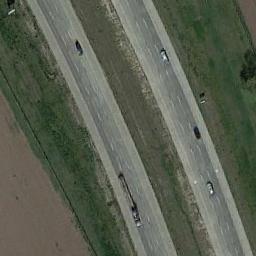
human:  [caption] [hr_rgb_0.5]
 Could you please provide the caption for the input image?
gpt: There was a lot of traffic on the motorway .

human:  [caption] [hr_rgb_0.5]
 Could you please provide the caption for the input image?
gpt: A freeway with a small bend goes through the green belt and some cars are driving on the freeway .

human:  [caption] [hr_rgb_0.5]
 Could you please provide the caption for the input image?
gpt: There are large green lawns around the freeway and there are many cars on the freeway .

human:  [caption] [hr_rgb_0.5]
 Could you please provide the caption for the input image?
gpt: The freeway goes through the grass with some cars .

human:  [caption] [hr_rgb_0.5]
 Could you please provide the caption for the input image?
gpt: There are green lawns along the freeway .